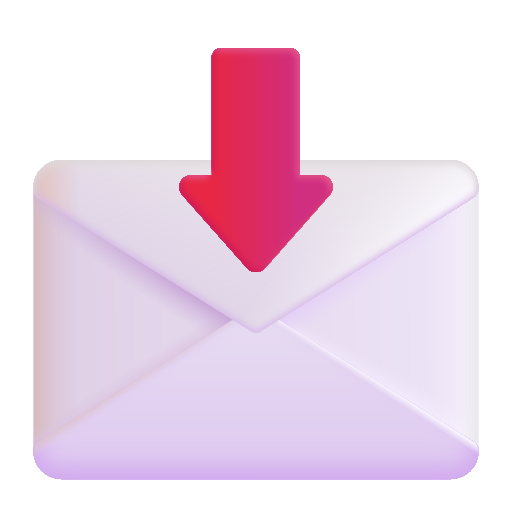
envelope with arrow color